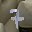
Label: 7